Interaction volume radius: 5 \u00c5
Interaction volume height: 20 \u00c5
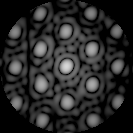
Disorder parameter: 0.1772